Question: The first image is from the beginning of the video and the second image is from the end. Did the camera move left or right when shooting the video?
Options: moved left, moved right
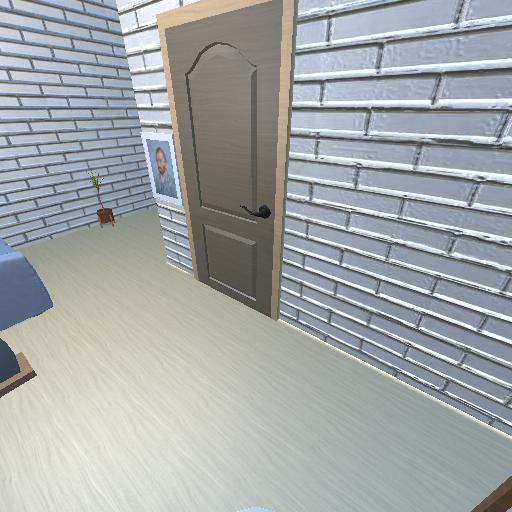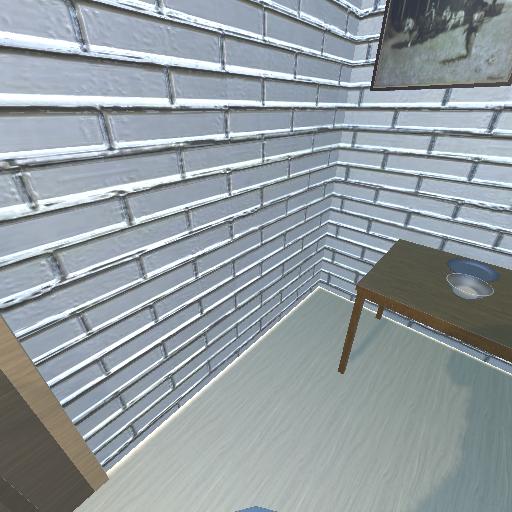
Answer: moved left